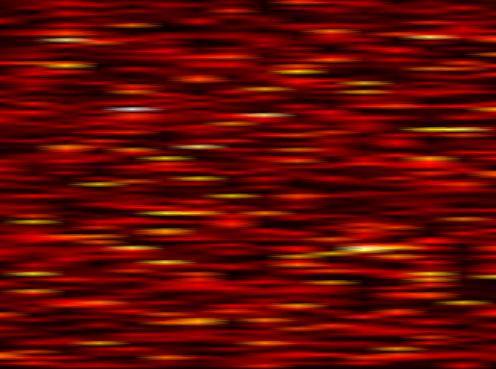
Label: FBMC